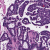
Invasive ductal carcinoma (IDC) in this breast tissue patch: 1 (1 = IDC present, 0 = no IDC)